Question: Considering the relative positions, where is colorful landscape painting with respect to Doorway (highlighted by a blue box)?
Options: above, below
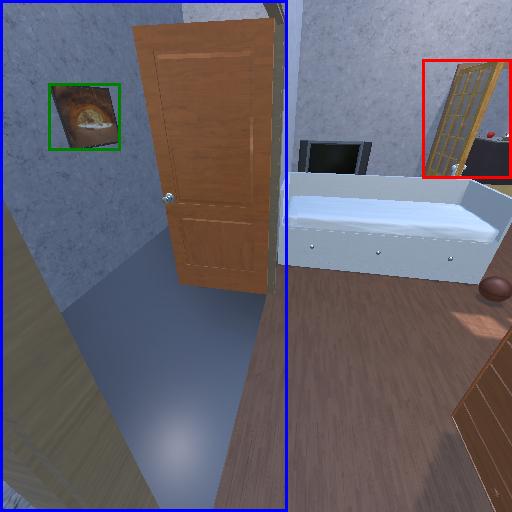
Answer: above